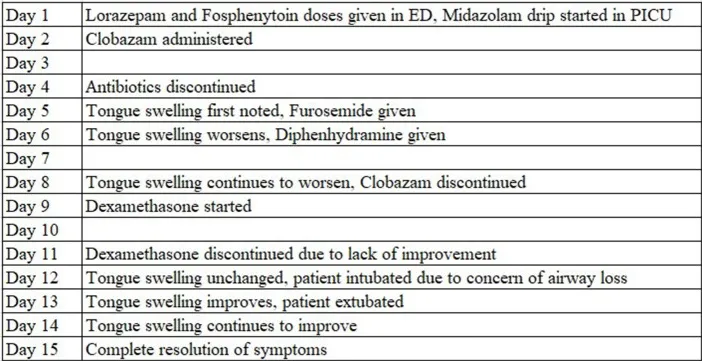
Timeline of patient hospitalization events.
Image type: chart (chart)